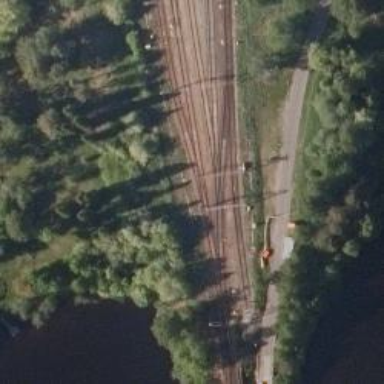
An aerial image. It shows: Railway track with continuous electrified contact lines.